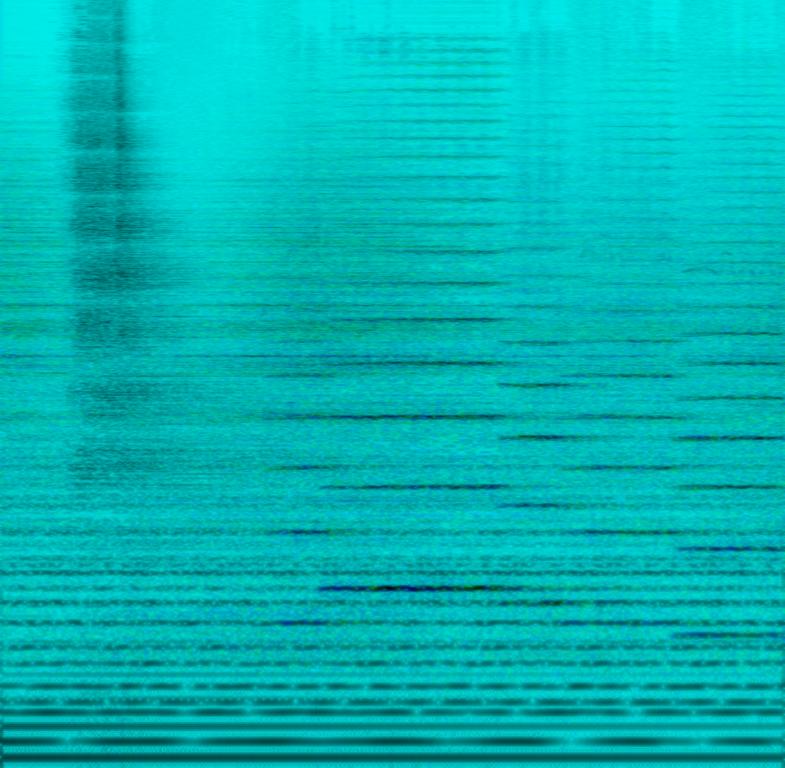
A synth pad is playing a drone sound in the lower mid range. Cymbals are creating atmosphere while a flute/string/brass sound is playing a melody. The whole recording is full of reverb. This song may be playing in a forest documentary.